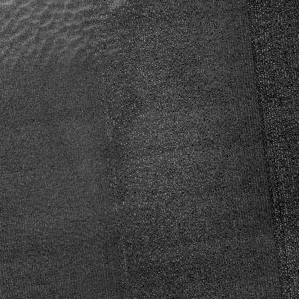
Label: frost